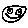
Label: smiley face